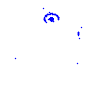
Particle: pion